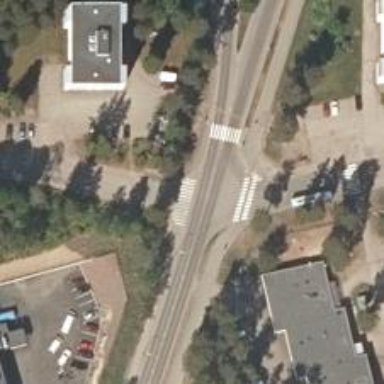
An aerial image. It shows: Zebra crossing on the road.